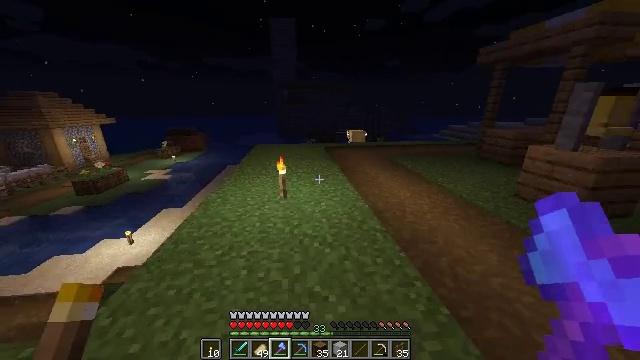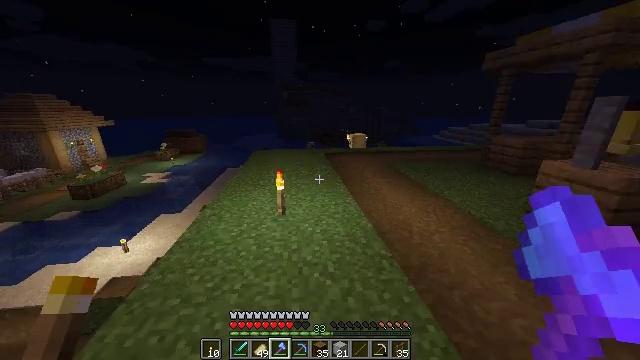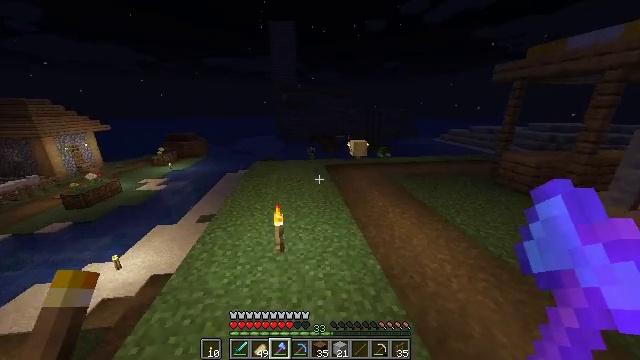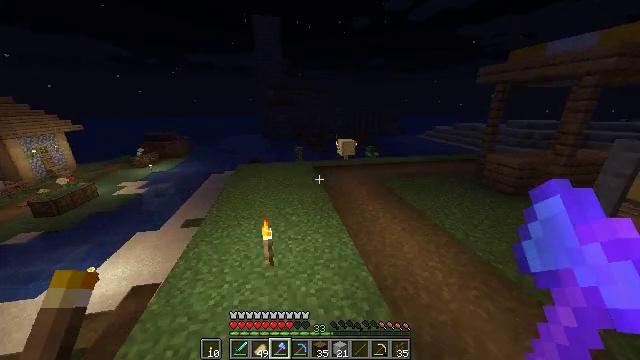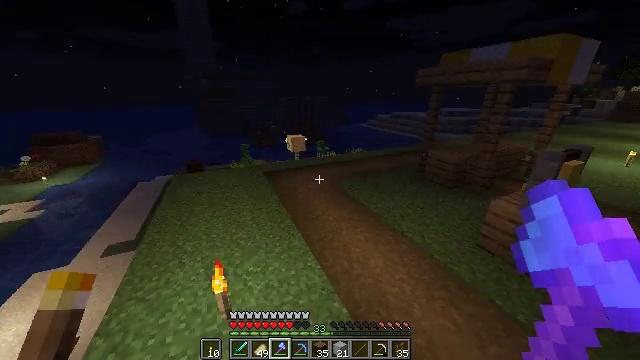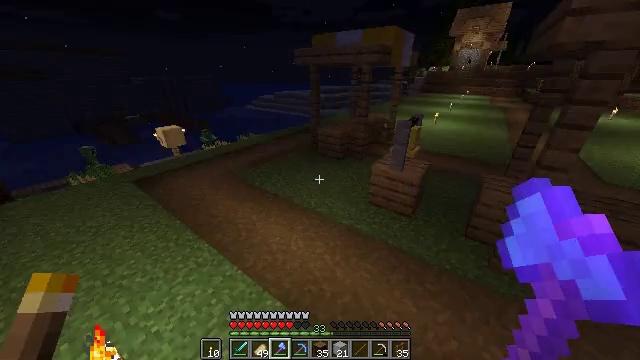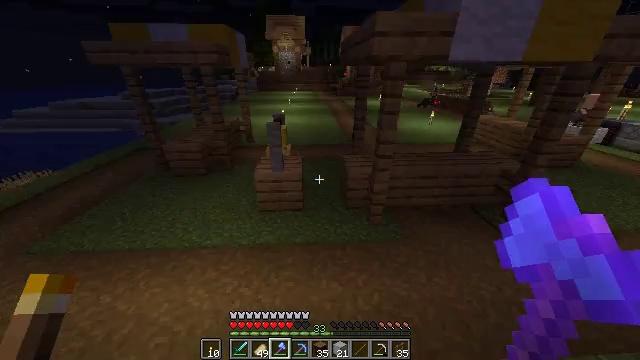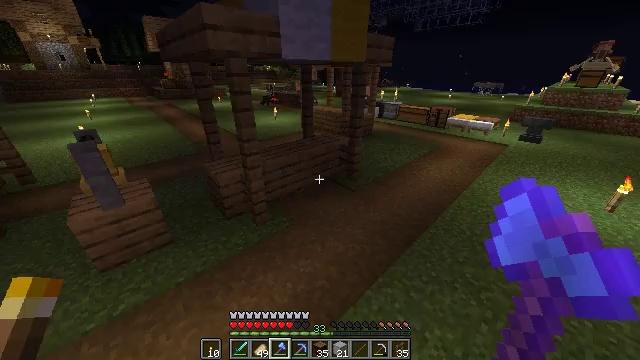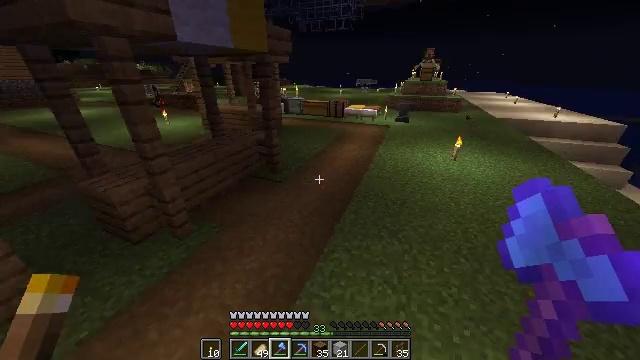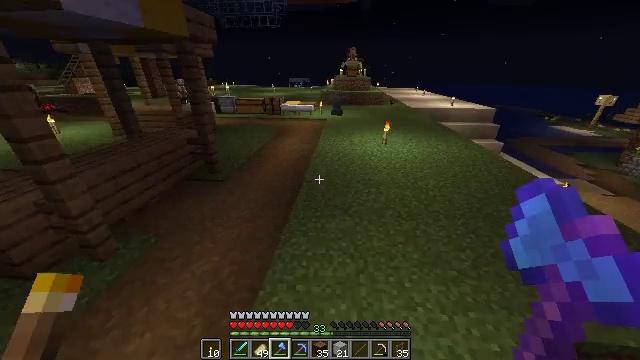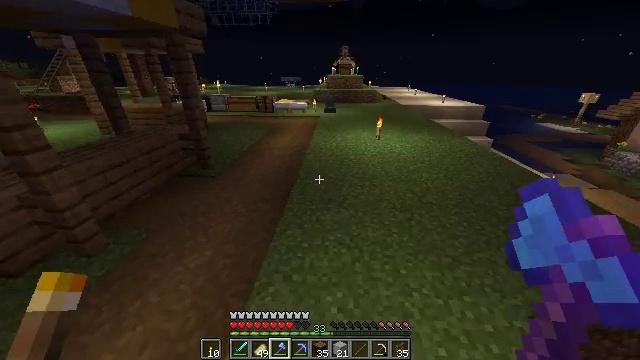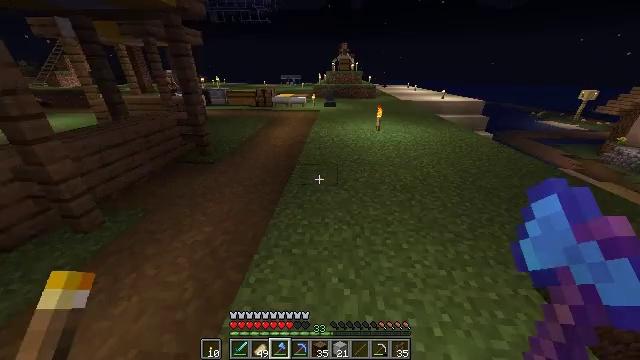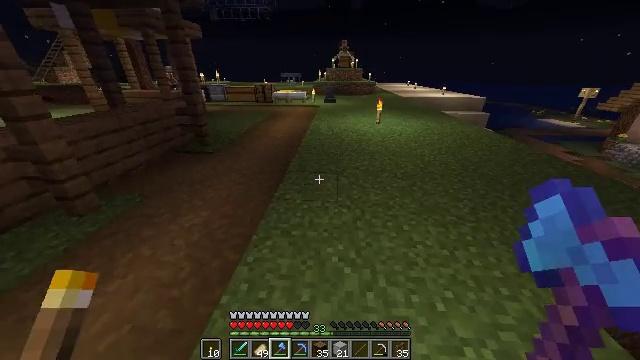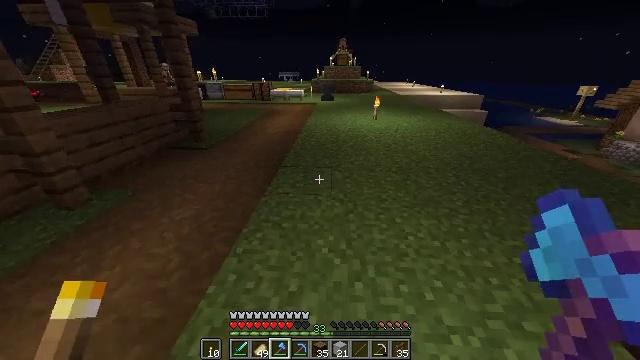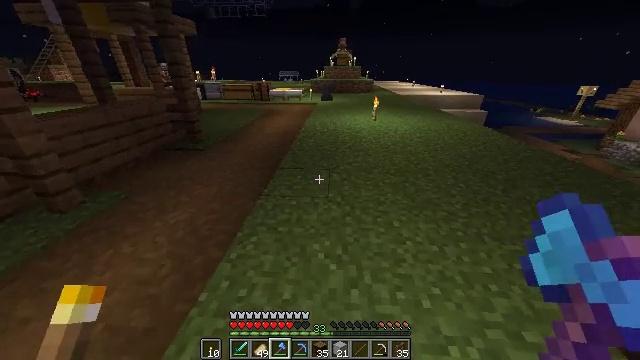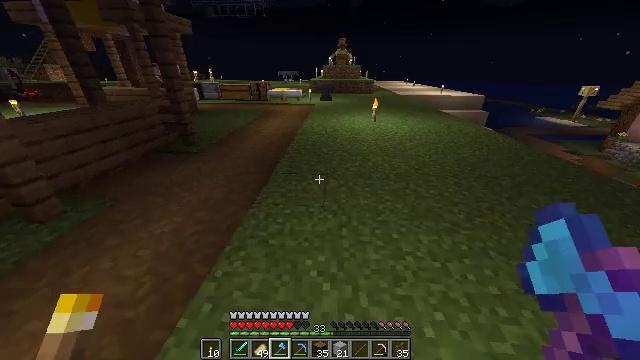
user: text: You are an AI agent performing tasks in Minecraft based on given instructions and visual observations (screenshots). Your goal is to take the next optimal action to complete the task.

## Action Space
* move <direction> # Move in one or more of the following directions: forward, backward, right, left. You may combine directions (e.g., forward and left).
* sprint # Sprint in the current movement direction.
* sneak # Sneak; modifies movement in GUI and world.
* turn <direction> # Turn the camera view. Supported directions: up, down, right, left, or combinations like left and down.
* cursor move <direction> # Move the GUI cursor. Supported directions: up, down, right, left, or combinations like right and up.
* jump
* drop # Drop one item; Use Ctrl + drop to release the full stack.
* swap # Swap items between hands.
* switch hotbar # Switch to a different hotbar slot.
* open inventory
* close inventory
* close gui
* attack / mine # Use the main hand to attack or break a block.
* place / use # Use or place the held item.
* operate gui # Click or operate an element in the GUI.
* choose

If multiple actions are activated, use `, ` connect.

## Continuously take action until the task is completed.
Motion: motion action
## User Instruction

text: Destroy the brown bed to move it.
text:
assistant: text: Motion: move forward, sprint, jump
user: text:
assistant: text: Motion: move forward, sprint, jump
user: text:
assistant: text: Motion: move forward, turn right, jump
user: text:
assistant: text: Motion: move forward, turn right and down, jump
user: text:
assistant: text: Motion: move forward, turn right and down
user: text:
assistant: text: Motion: move forward, turn right
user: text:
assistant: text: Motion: move forward and move right, turn right
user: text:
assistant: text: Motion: move forward and move right, turn right
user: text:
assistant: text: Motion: move forward and move right, turn right
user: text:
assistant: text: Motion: move forward and move right, turn right
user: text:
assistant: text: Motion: move forward and move right
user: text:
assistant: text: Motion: move forward and move right, sprint
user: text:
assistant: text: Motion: move forward and move right, sprint
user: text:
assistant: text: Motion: move forward, sprint
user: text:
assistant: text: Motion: move forward, sprint
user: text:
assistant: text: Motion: move forward, sprint
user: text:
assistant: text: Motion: move forward, turn right
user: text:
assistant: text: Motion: move forward, sprint, turn right and up
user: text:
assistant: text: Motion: move forward, sprint, turn right and up
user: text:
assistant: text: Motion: move forward, sprint, turn right and up
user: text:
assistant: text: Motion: move forward, sprint, turn right and up
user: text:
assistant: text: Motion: move forward
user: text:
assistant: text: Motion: move forward
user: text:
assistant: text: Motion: move forward
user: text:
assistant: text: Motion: move forward, jump
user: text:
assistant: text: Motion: move forward, jump
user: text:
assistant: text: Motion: move forward, jump
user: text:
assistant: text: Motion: move forward, jump
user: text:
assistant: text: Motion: move forward, jump
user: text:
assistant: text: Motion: move forward, jump